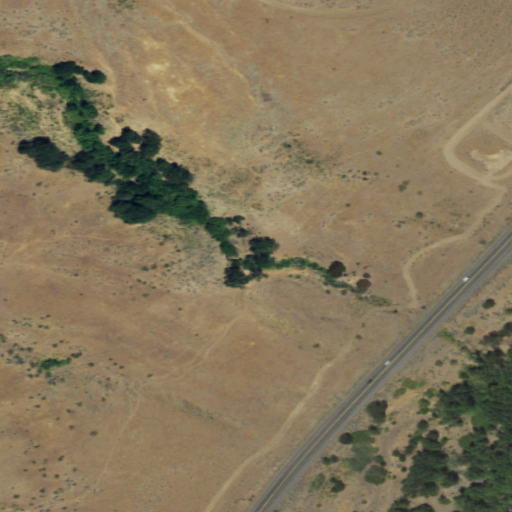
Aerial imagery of valley in Washington named Lizzy Canyon containing grassland, open development, herbaceous wetlands, shrub, woody wetlands, and low intensity development